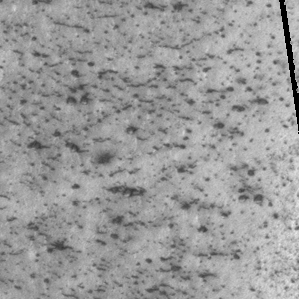
Label: frost